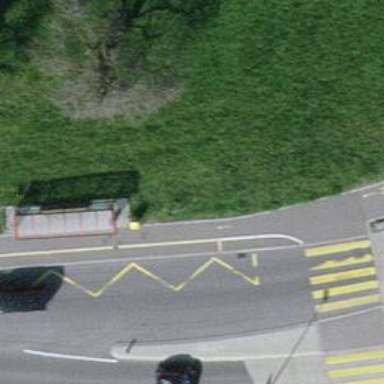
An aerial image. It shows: Post box.